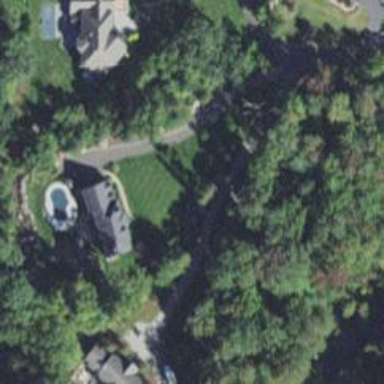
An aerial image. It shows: Residential driveway.